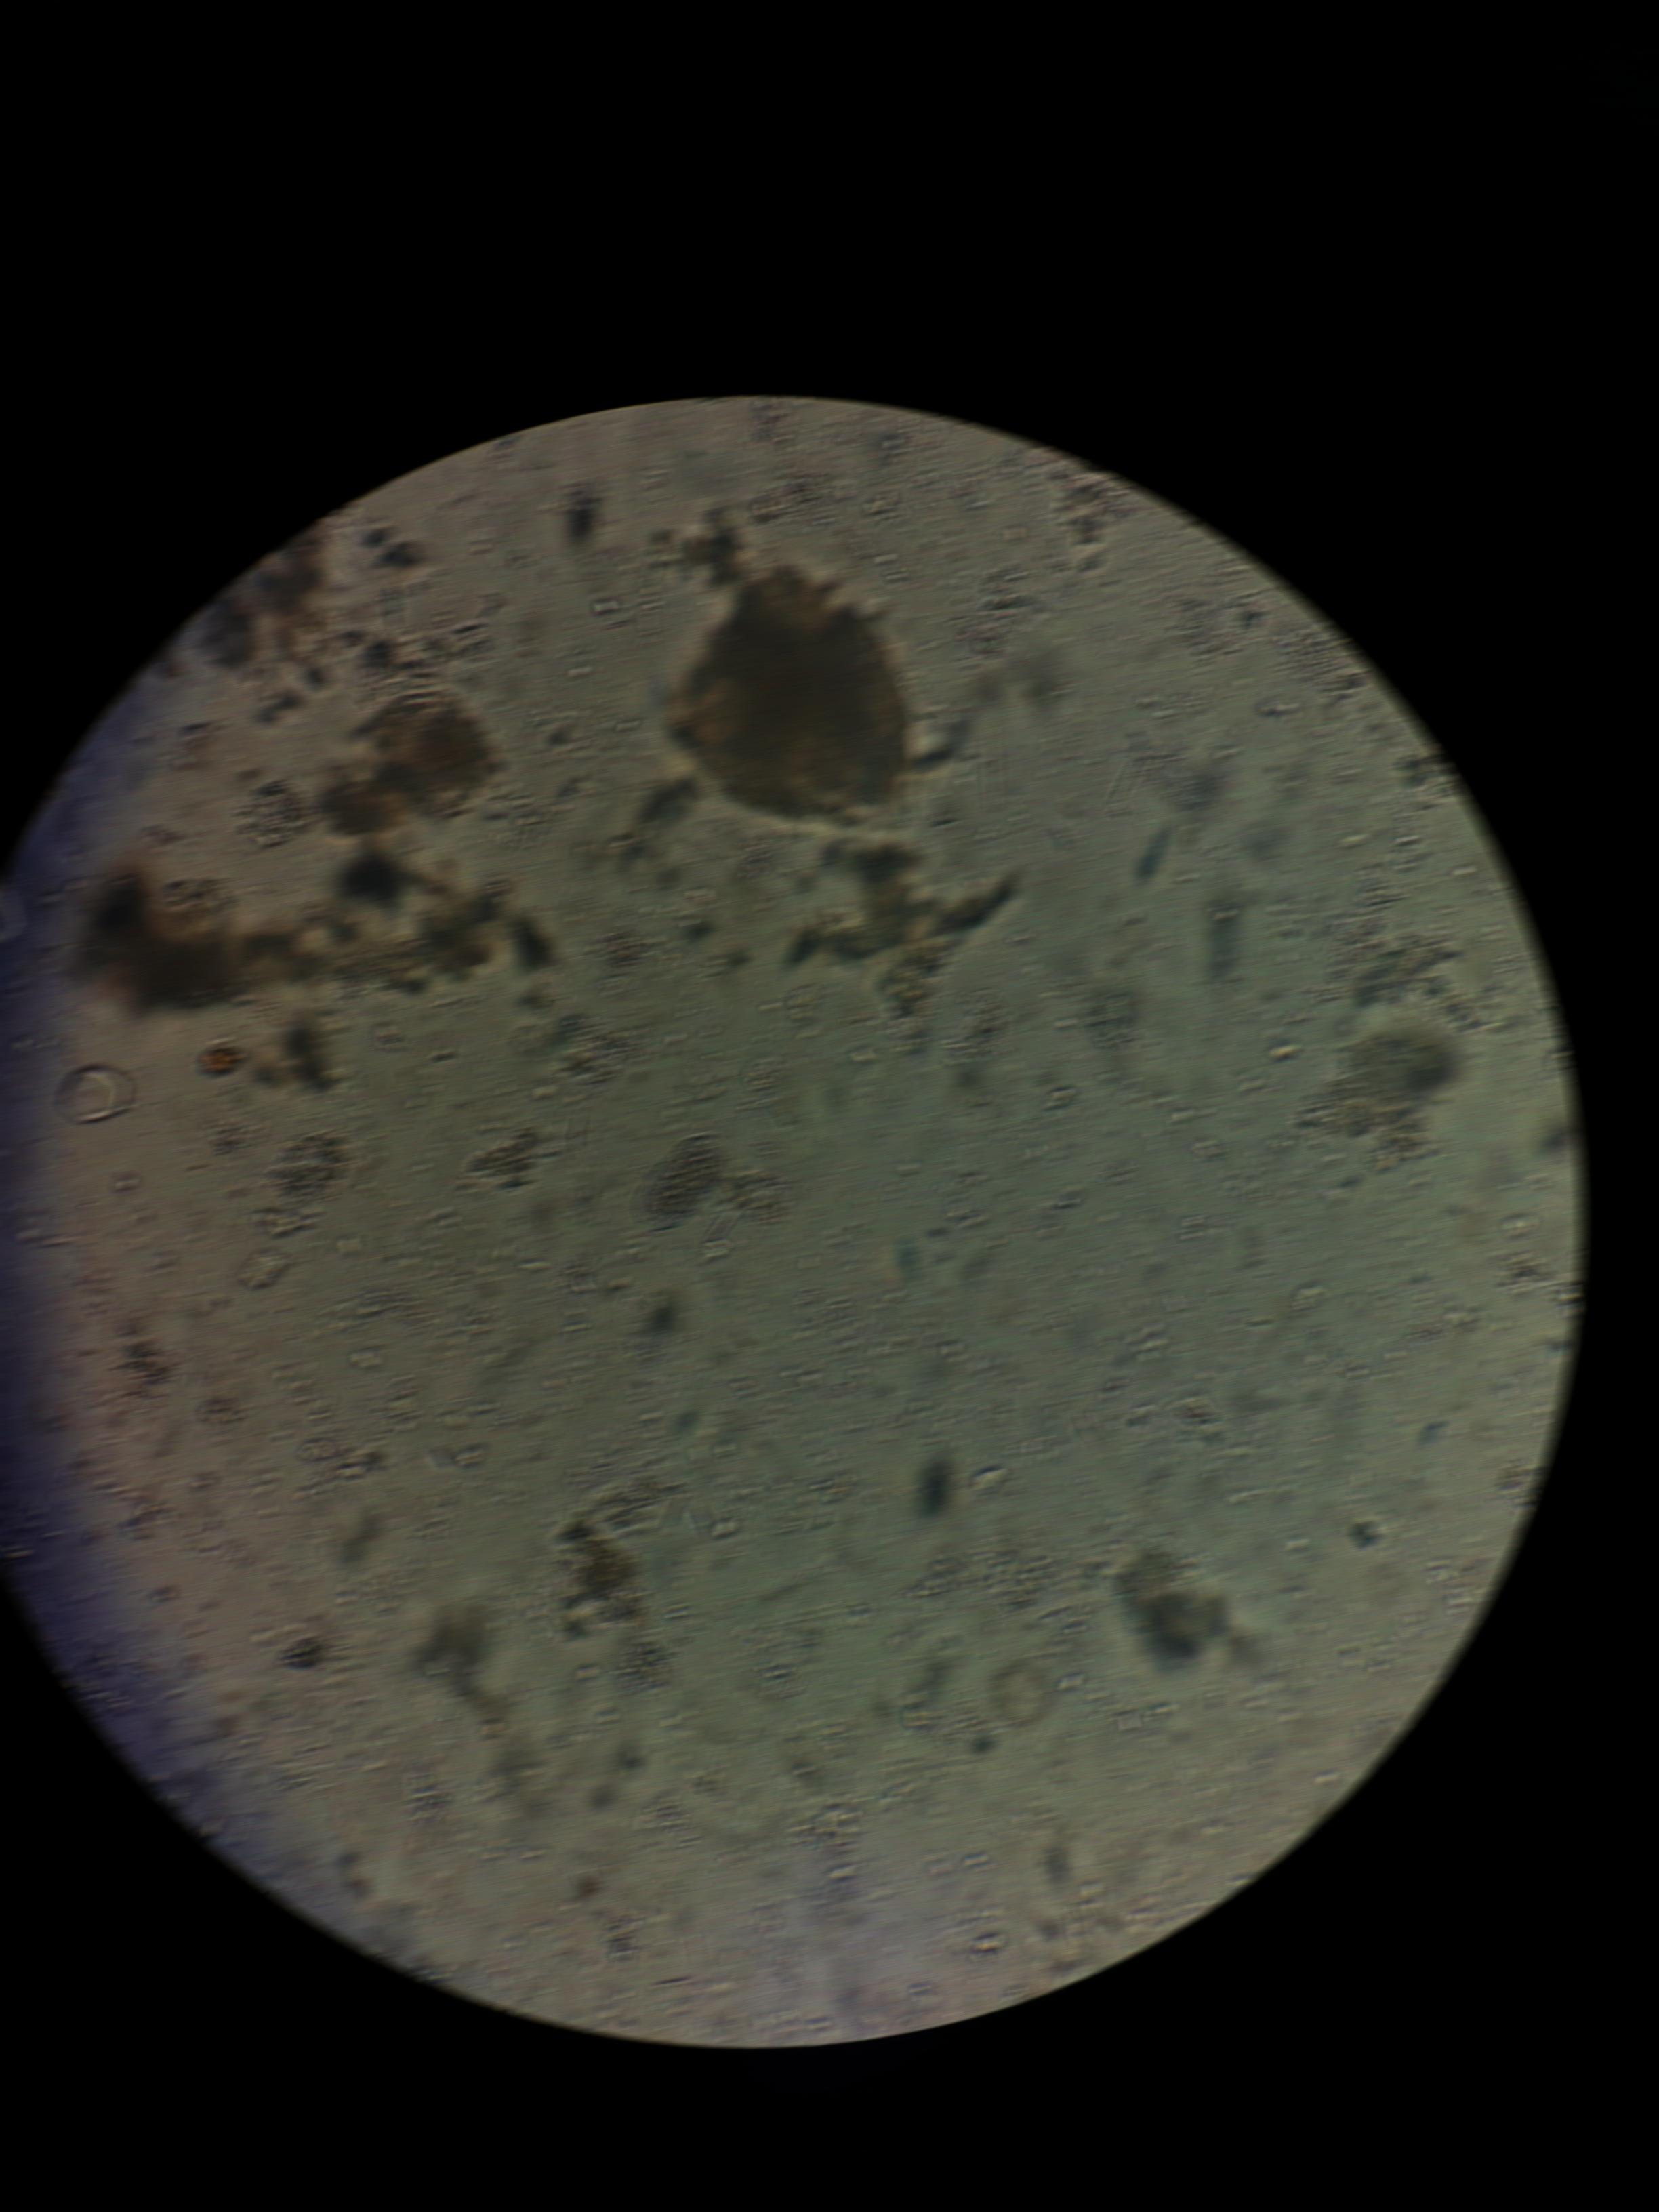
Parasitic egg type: Capillaria philippinensis